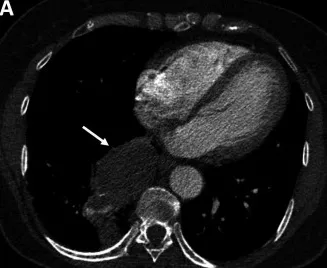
The figure shows a CTA performed at admission, before endovascular treatment. Soft tissue window.
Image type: radiology (ct)